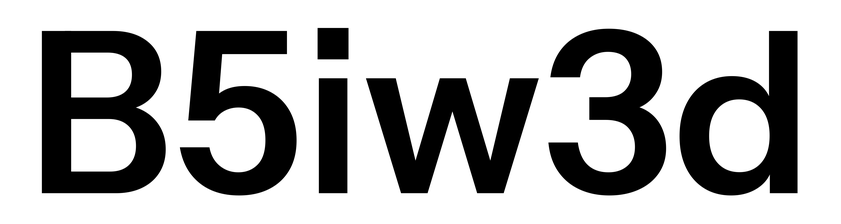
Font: InstrumentSans_SemiBold